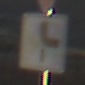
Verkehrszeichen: VerlaufVorfahrtsstrasse10
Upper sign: VorfahrtGewaehren
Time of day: SunriseSunset
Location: Outdoor (Nature)
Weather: Clear
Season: NotSpecified
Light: Natural